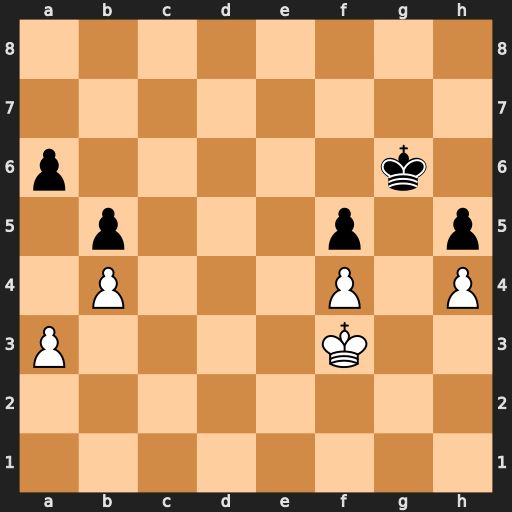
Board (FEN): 8/8/p5k1/1p3p1p/1P3P1P/P4K2/8/8
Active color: w
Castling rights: -
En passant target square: -
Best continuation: Ke3 Kf7 Kd4 Ke6 Kc5